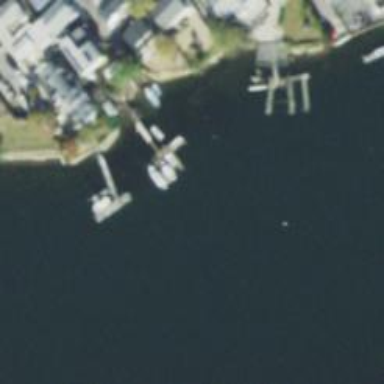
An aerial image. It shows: Man-made pier.